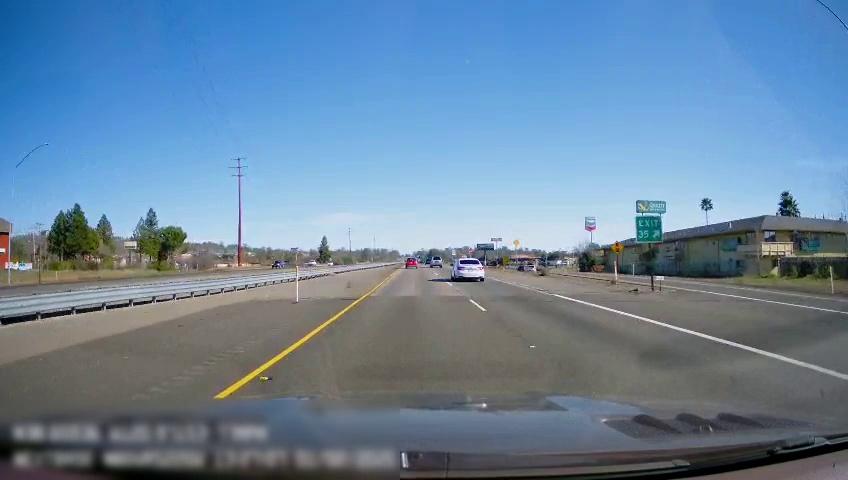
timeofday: Day
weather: Sunny
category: Drivable Space
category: Vehicles | SUV
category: Vehicles | SUV
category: Vehicles | SUV
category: Vehicles | SUV
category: Lanes | Current Lane
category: Lanes | Current Lane
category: Lanes | Alternate Lane
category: Lanes | Alternate Lane
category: Lanes | Alternate Lane
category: Traffic | Signs
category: Traffic | Signs